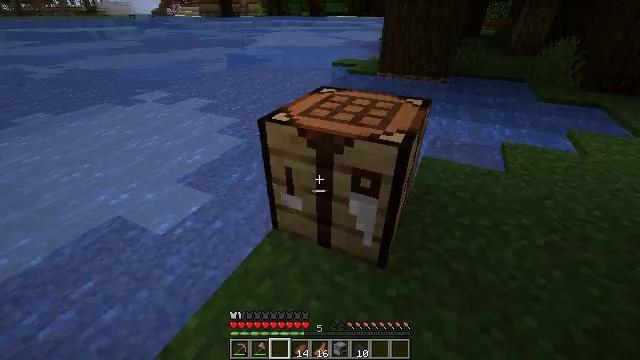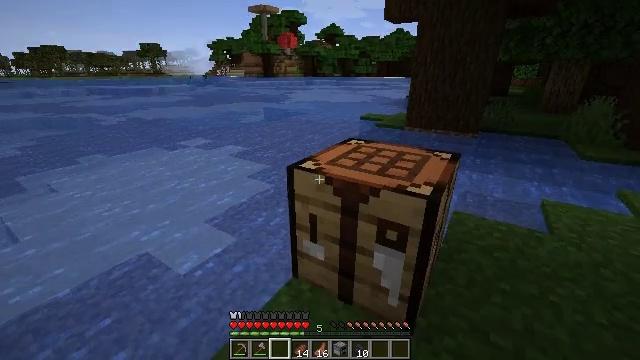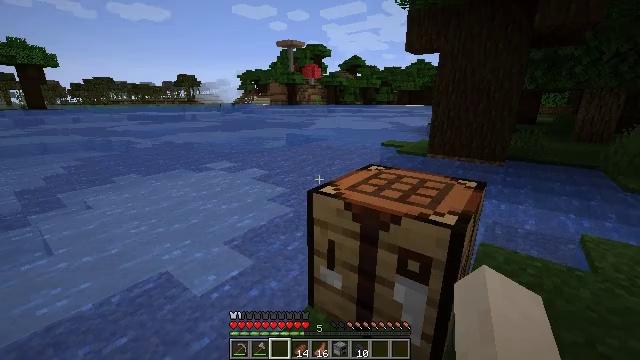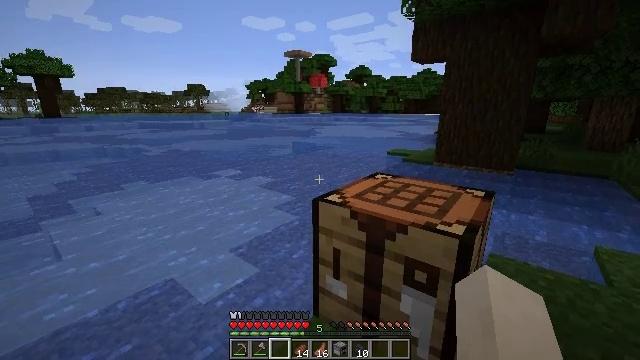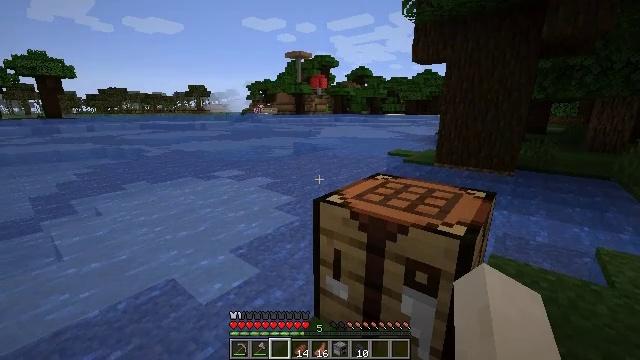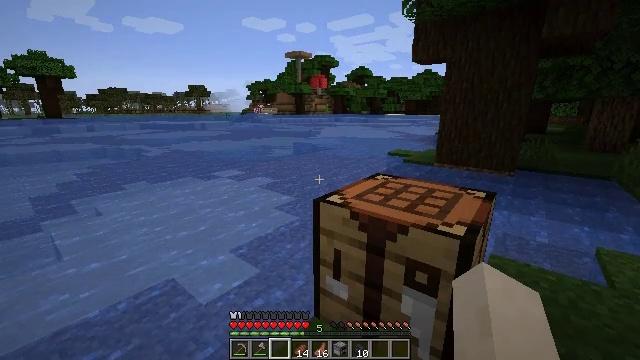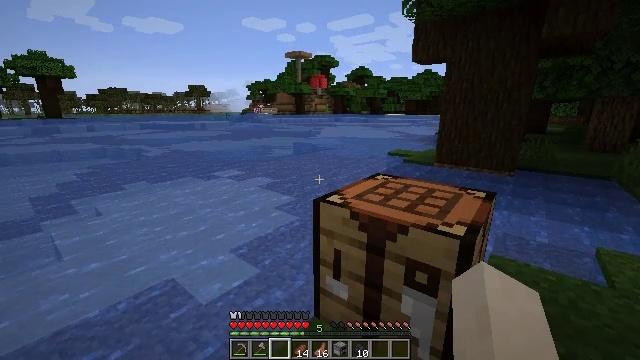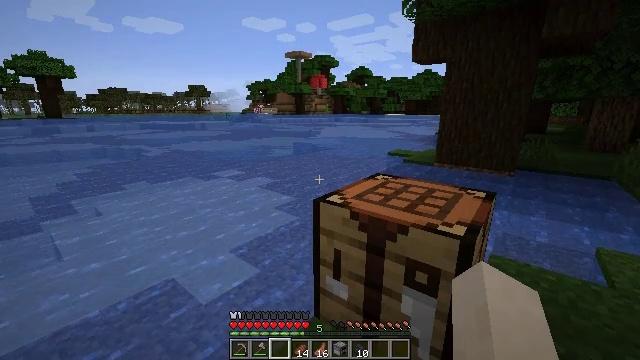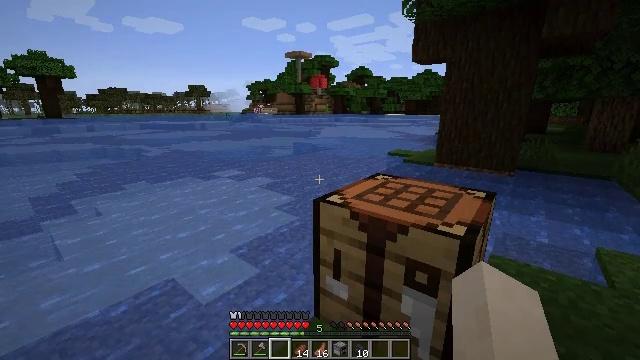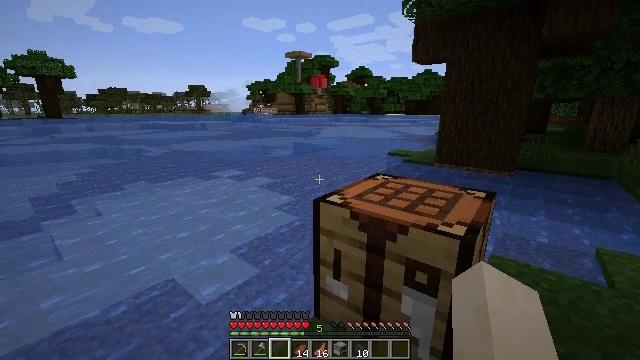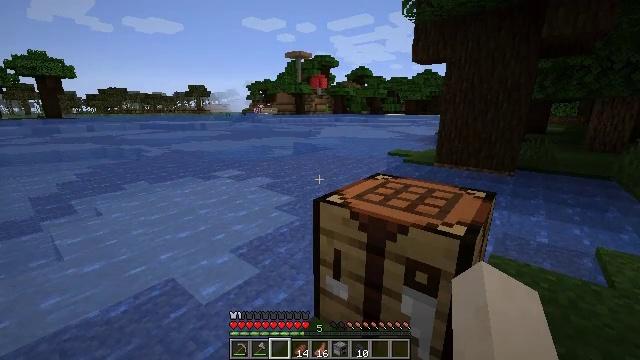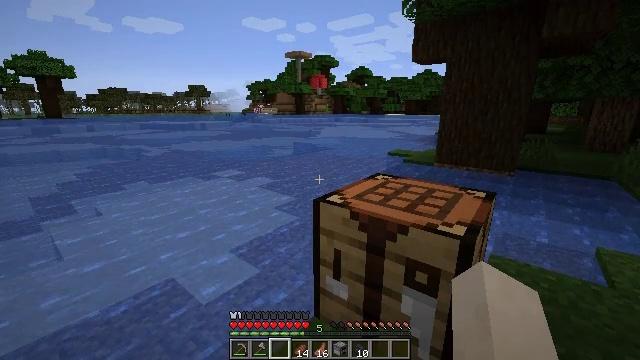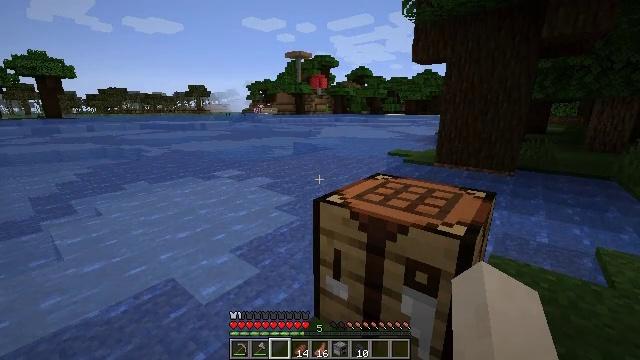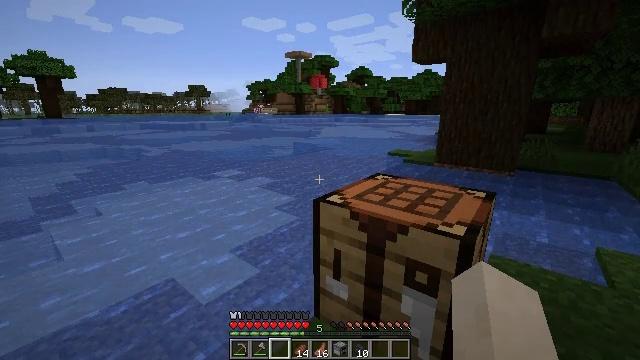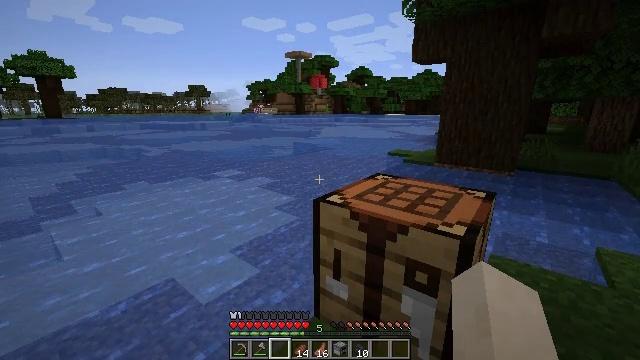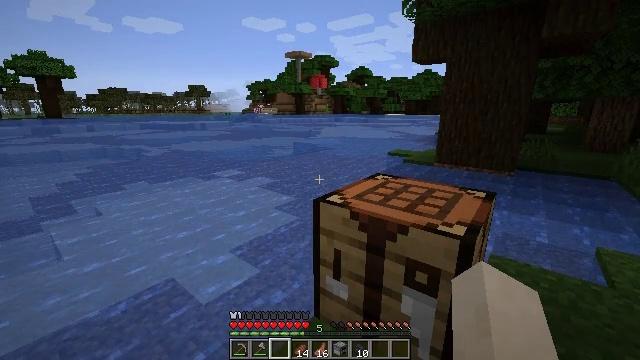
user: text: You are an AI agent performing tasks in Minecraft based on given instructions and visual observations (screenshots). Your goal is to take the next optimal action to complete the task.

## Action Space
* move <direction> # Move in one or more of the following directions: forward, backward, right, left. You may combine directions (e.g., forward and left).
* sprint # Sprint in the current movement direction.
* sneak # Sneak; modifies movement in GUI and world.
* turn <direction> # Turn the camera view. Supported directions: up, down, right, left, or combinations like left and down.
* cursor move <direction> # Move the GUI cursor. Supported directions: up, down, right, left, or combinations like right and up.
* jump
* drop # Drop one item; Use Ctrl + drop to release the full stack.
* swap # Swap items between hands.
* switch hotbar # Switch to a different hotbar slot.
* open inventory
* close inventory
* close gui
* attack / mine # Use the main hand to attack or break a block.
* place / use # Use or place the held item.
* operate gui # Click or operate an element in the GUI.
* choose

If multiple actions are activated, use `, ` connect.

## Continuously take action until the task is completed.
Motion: motion action
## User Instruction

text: Craft a dark oak boat.
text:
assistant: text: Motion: turn left and up
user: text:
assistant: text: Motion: turn left and up
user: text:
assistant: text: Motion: turn left and up
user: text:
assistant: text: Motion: no_op
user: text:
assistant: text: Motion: no_op
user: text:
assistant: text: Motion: no_op
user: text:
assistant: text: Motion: no_op
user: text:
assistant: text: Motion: no_op
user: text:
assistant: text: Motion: no_op
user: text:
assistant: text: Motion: no_op
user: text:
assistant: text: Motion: no_op
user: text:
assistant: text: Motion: no_op
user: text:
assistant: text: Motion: no_op
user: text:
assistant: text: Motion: no_op
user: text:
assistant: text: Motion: no_op
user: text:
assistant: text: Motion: no_op
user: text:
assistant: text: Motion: no_op
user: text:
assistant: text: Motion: no_op
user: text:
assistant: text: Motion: no_op
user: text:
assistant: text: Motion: no_op
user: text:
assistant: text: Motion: no_op
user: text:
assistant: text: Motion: no_op
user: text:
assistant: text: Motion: no_op
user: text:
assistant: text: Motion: turn right and down
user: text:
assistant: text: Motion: turn right and down
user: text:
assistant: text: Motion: no_op
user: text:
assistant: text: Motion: use / place
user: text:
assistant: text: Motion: use / place
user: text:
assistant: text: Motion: use / place
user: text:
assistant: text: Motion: use / place